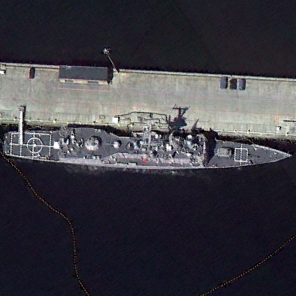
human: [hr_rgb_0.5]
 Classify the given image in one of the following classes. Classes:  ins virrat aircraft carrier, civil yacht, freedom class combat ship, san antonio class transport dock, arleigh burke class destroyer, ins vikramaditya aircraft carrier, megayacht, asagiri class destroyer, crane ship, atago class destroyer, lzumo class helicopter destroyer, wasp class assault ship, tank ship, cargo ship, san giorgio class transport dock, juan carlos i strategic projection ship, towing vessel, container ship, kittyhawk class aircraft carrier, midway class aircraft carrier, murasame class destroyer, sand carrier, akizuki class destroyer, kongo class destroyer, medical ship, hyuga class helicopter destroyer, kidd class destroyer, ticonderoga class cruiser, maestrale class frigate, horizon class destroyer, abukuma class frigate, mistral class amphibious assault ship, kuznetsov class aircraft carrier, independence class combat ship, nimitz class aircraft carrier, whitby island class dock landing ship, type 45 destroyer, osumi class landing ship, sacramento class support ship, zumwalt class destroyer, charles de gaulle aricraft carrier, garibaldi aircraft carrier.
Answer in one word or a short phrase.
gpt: Ticonderoga class cruiser